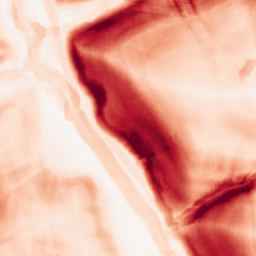
Category: morphological
Decomposition family: morphological_gradient
Decomposition parameters: size: 10
shape: square
Upsampling method: quintic
Upsampling parameters: scale: 8
Upsampling scale: 8